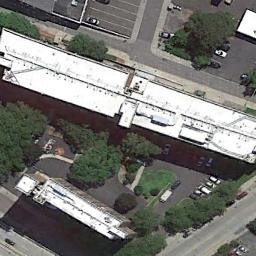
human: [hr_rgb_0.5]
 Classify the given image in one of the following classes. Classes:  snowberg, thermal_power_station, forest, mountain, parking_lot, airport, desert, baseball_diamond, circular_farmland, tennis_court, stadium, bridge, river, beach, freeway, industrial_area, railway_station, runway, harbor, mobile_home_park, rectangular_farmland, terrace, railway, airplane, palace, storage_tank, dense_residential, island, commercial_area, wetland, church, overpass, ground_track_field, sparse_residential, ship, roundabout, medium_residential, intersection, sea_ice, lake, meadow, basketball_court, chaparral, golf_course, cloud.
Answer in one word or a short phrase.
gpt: industrial_area